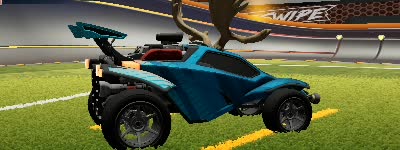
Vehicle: octane